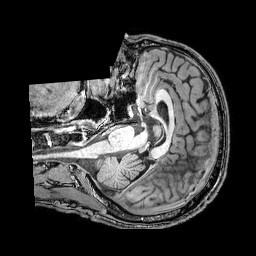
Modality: T1w
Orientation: axial
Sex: male
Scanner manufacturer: philips
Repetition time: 0.008174 s
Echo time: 0.00376 s